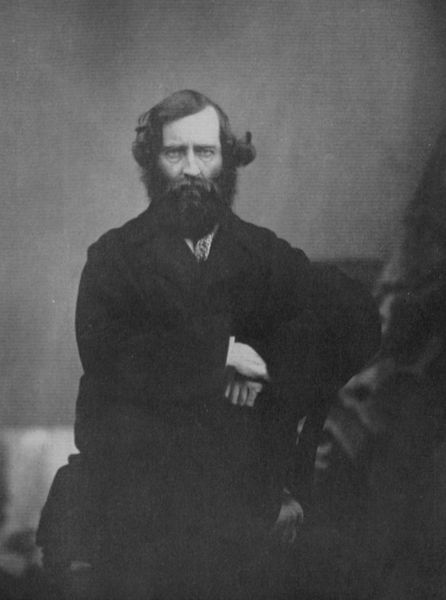
Titel: Hauptmann Hughes
Künstler: Roger Fenton
Standort: USA
Institution: Sammlung Gernsheim
Schlagwörter: dunkel, hand, mann, schatten, weiß, sitzen, ausschnitt, geste, grau, haar, nase, profil, schwarz, stuhl, blick, alt, anzug, bart, hemd, jung, wand, augen, bärtig, böse, gesicht, kragen, mensch, stehen, trauer, vollbart, ärmel, bildnis, hände, portrait, porträt, vorhang, haare, mantel, sitzend, en face, frontal, locken, scheitel, düster, lehne, fels, nebel, gefaltet, ernst, streng, finster, grimmig, halstuch, faltig, starr, atelier, draperie, mimik, foto, fotografie, griff, wei, diesig, neblig, schwarzweiss, künstler, hohe stirn, backenbart, leinwand, gesciht, photo, verschränkt, männlich, seriös, russe, fotographie, stier, studio, nadar, fotoatelier, lincoln, disderi, dreiviertelportät, dichter bart, raspoutinz, bsrt, tofo